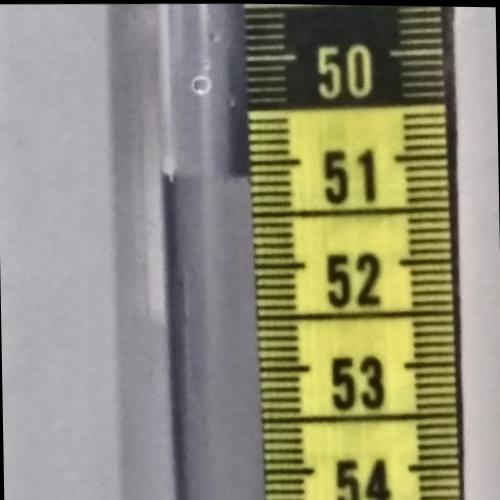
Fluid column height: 51.1 cm